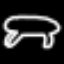
Label: frog